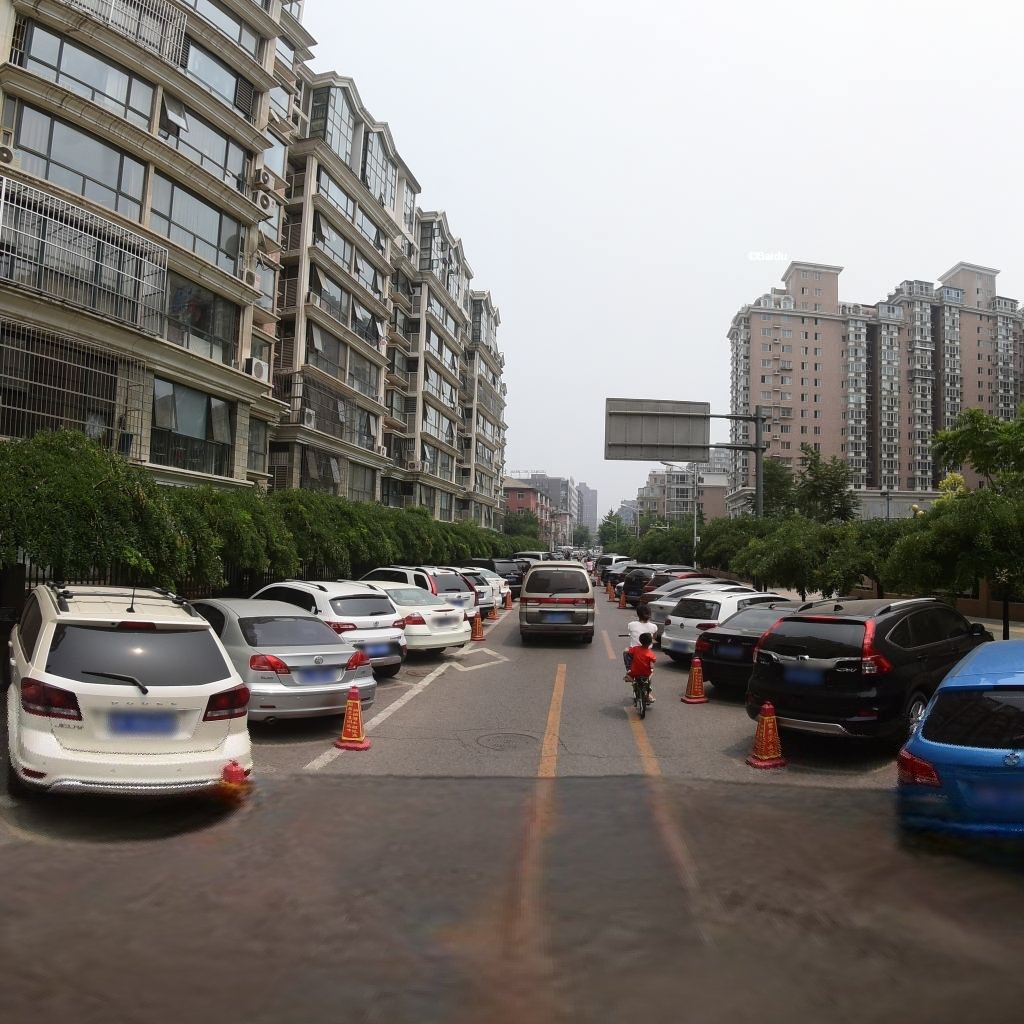
Region: Dongcheng
Road damage annotations: transverse crack, manhole cover, transverse crack, manhole cover